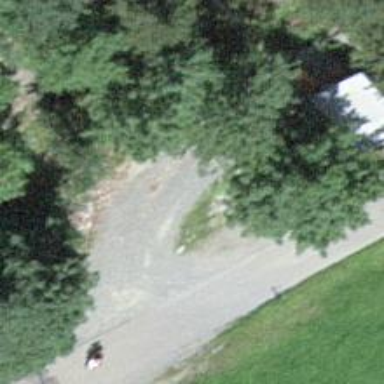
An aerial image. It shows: Driveway with compacted surface.